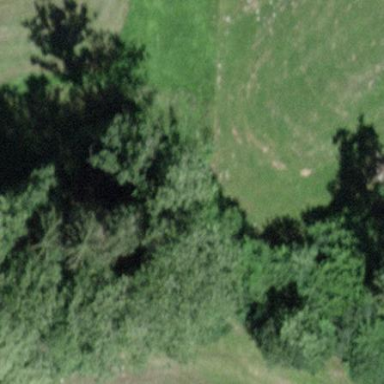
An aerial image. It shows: Forest area.